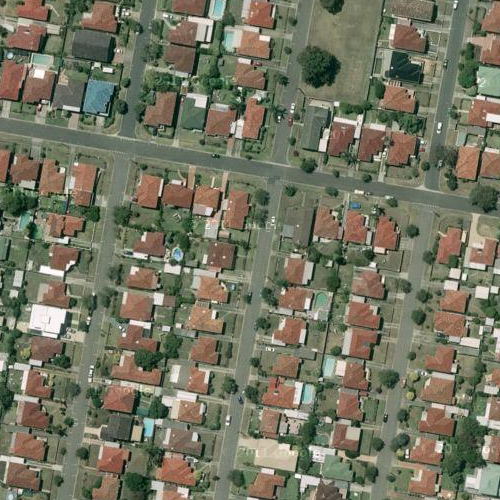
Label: sydney